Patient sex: M
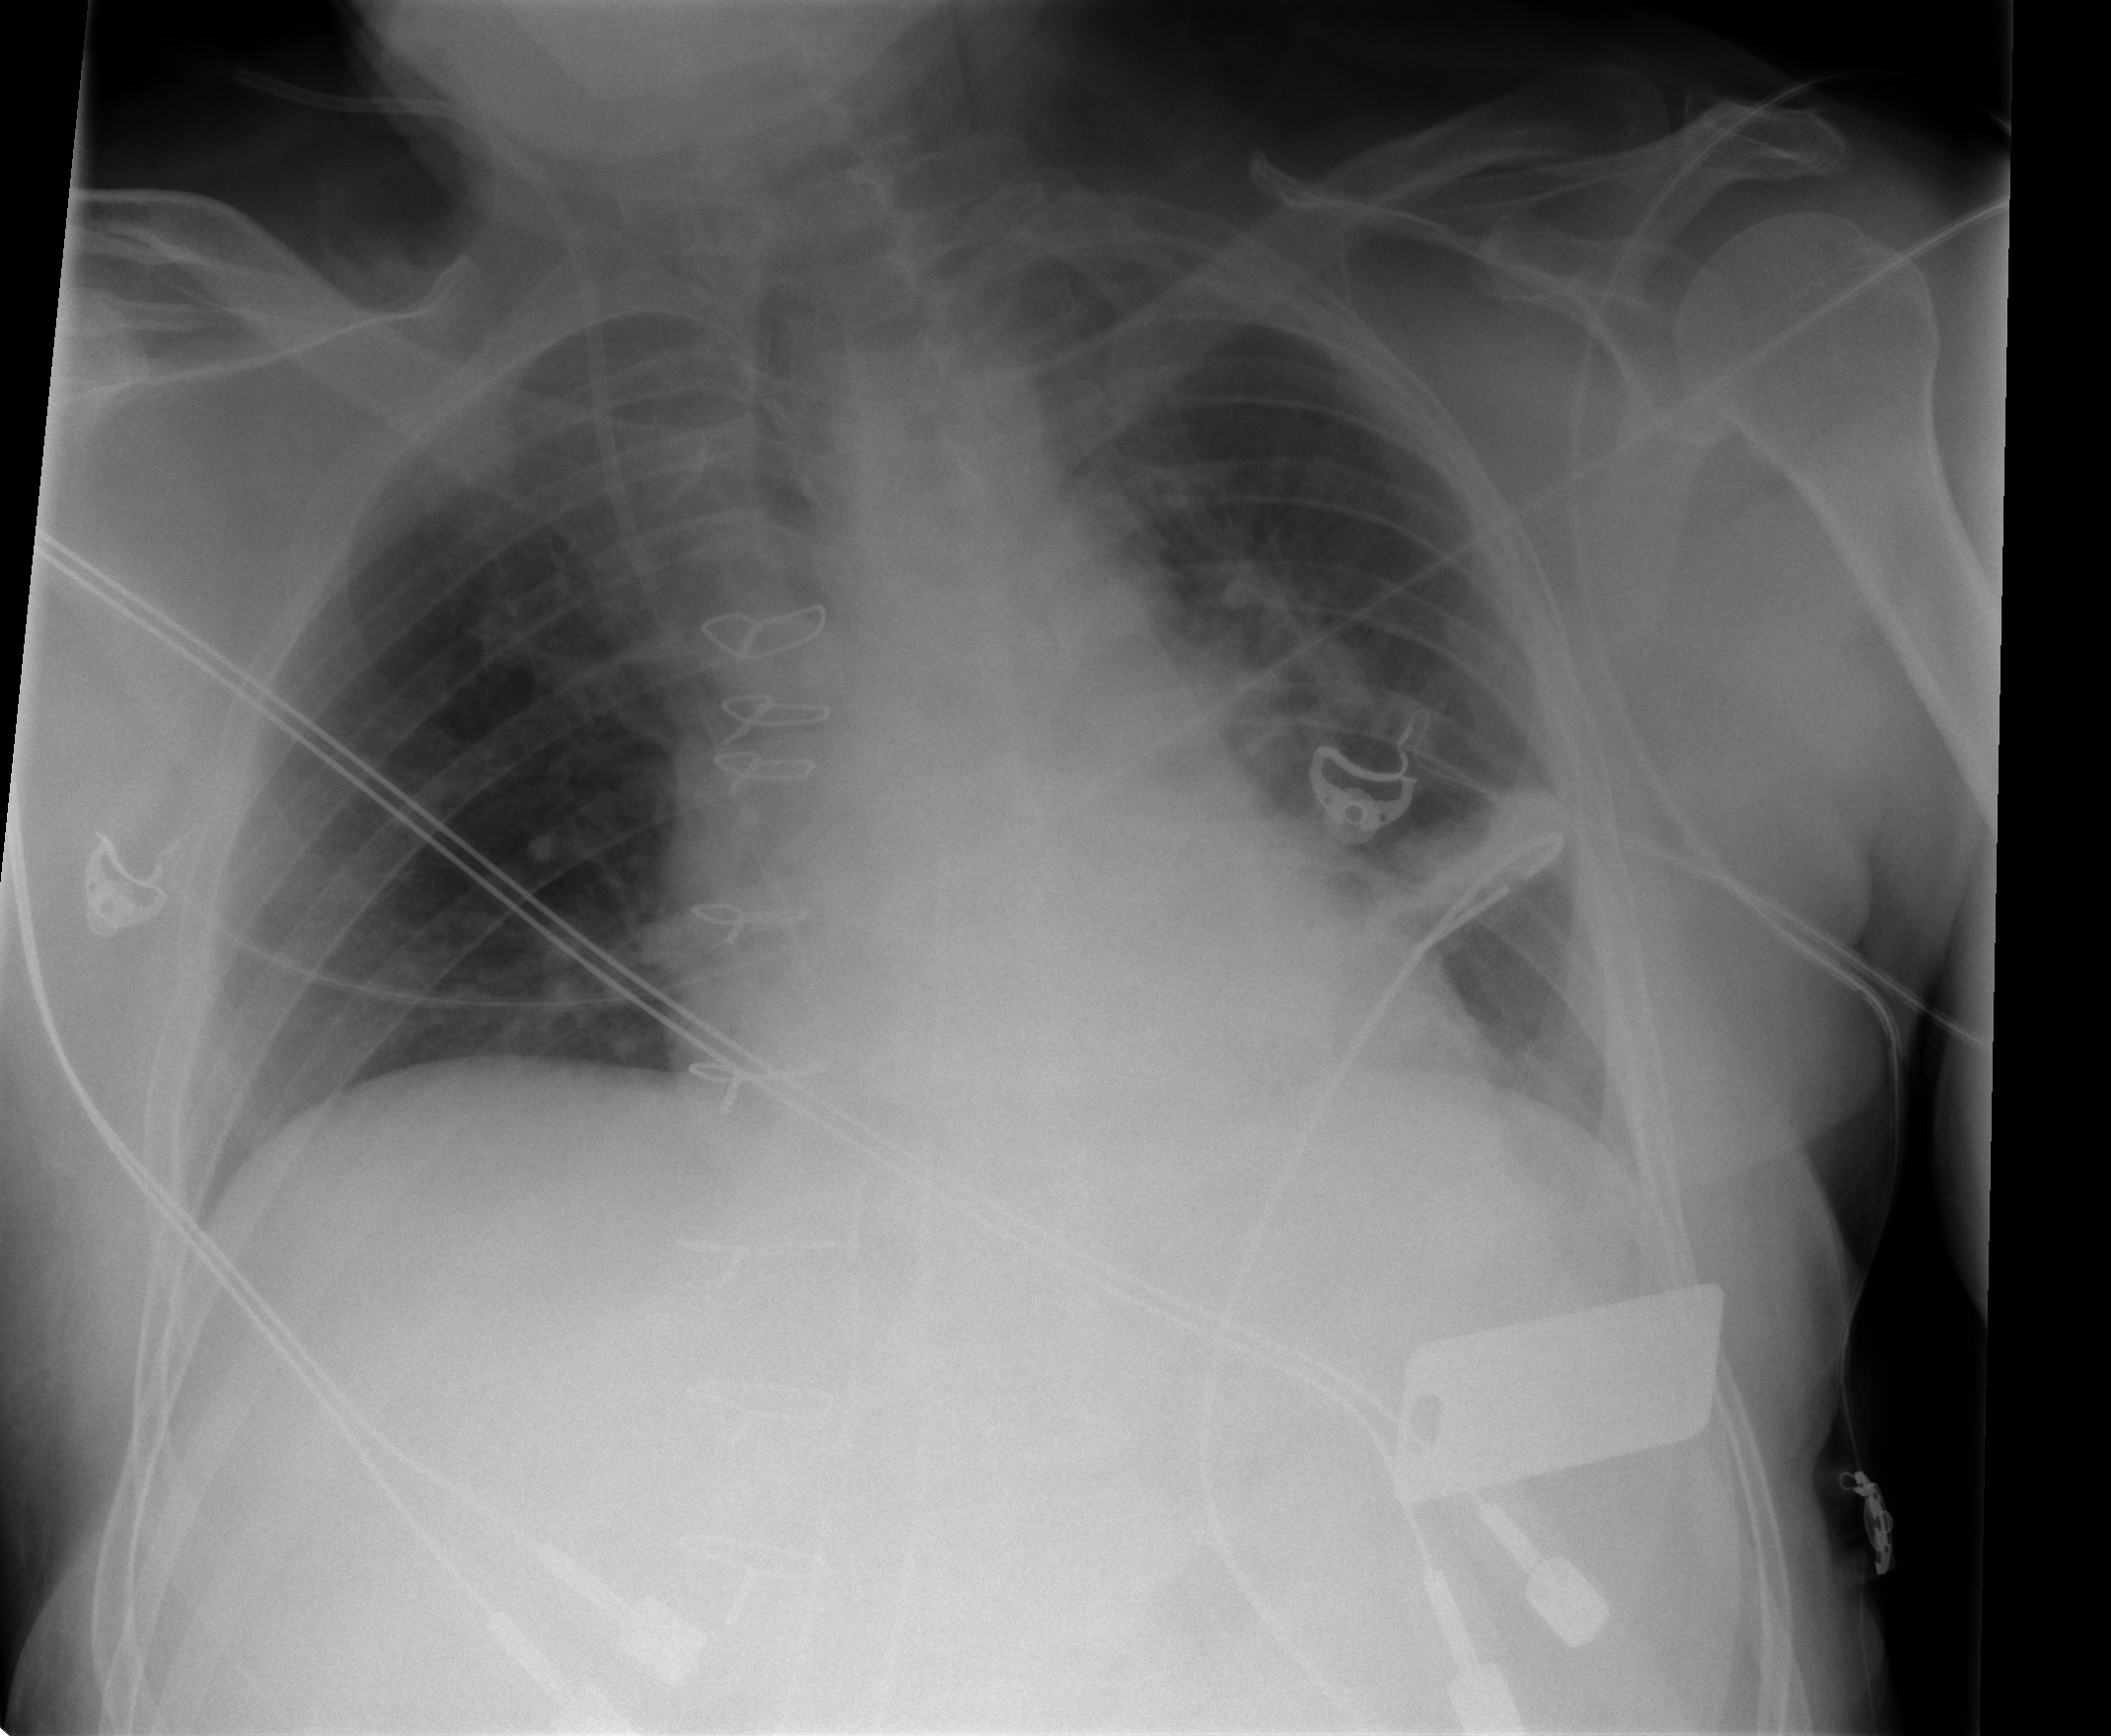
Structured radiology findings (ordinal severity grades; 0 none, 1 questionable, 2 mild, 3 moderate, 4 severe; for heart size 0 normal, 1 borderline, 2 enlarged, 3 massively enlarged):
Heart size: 1
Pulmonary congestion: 0
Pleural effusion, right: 0
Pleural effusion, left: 0
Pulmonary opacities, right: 0
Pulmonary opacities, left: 0
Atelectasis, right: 0
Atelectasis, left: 1